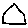
Label: triangle